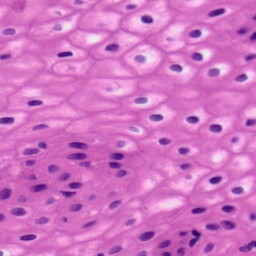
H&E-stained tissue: Tonsil